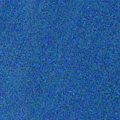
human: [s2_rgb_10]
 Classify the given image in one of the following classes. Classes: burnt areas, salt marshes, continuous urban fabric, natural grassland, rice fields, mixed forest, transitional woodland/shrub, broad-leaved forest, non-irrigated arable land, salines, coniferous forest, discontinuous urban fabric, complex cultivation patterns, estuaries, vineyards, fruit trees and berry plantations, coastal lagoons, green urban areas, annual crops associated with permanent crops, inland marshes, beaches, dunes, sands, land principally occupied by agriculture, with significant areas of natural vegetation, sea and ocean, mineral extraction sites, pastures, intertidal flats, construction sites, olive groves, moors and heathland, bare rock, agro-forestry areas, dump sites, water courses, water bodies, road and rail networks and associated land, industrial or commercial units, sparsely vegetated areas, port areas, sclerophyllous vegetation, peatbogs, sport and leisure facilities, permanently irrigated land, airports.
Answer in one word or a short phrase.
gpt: sea and ocean